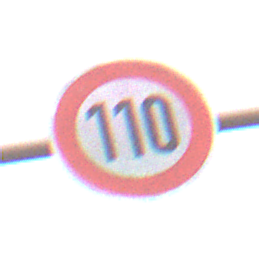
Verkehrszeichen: Geschwindigkeit110
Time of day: Midday
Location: Outdoor (RoadRail)
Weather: Overcast
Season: NotSpecified
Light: Natural